Question: I'm trying to create a graph for my GUI but for some reason when I create a new frame for the plot, it appears twice.
Here is a picture of the GUI. I haven't done any positioning for the plot yet (it's going to be on top of the client/server combination).

Here is the relevant code
'''
class Application(QtGui.QMainWindow):
err1 = QtCore.pyqtSignal(int)
reset = QtCore.pyqtSignal()
def __init__(self, parent=None):
super(Application, self).__init__()
self.setGeometry(300, 300, 600, 200)
self.setWindowTitle('IPv6 traffic generator')
PlotWidget(self)
self.createwidgets()
class PlotWidget(Qwt.QwtPlot):
def __init__(self, parent = None):
Qwt.QwtPlot.__init__(self, parent)
plot = Qwt.QwtPlot()
layout = QtGui.QHBoxLayout()
layout.addWidget(plot)
self.setCanvasBackground(QtCore.Qt.white)
self.container = QtGui.QFrame(self)
self.container.resize(200,200)
self.container.setLayout(layout)
self.container.show()
'''
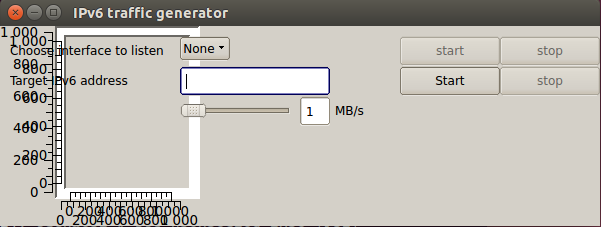
Answer: The problem was with my lack of understanding of python. The plot is created with the Qwt.QwtPlot.(self, parent), and after that i'm just creating a second plot.
This is how I should have done it
'''
class PlotWidget(Qwt.QwtPlot):
def __init__(self, parent = None):
Qwt.QwtPlot.__init__(self, parent)
self.setCanvasBackground(QtCore.Qt.white)
self.resize(550,200)
self.move(10,20)
'''